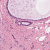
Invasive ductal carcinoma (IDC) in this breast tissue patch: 0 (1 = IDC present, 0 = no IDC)